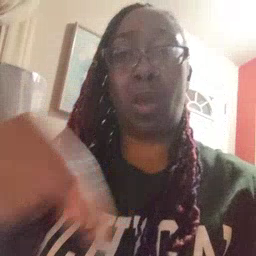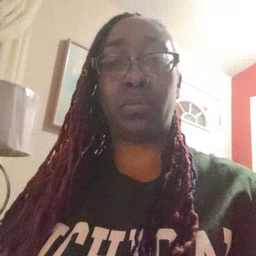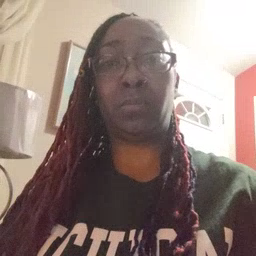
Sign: down